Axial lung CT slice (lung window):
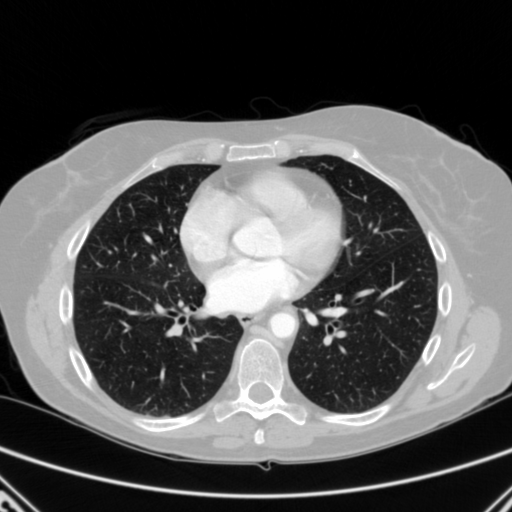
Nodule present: no